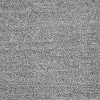
Atmospheric dust classification: dusty